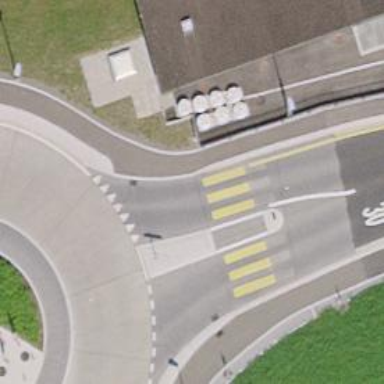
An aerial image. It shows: Traffic calming island.